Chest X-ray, PA view. Patient: 66 years old, sex M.
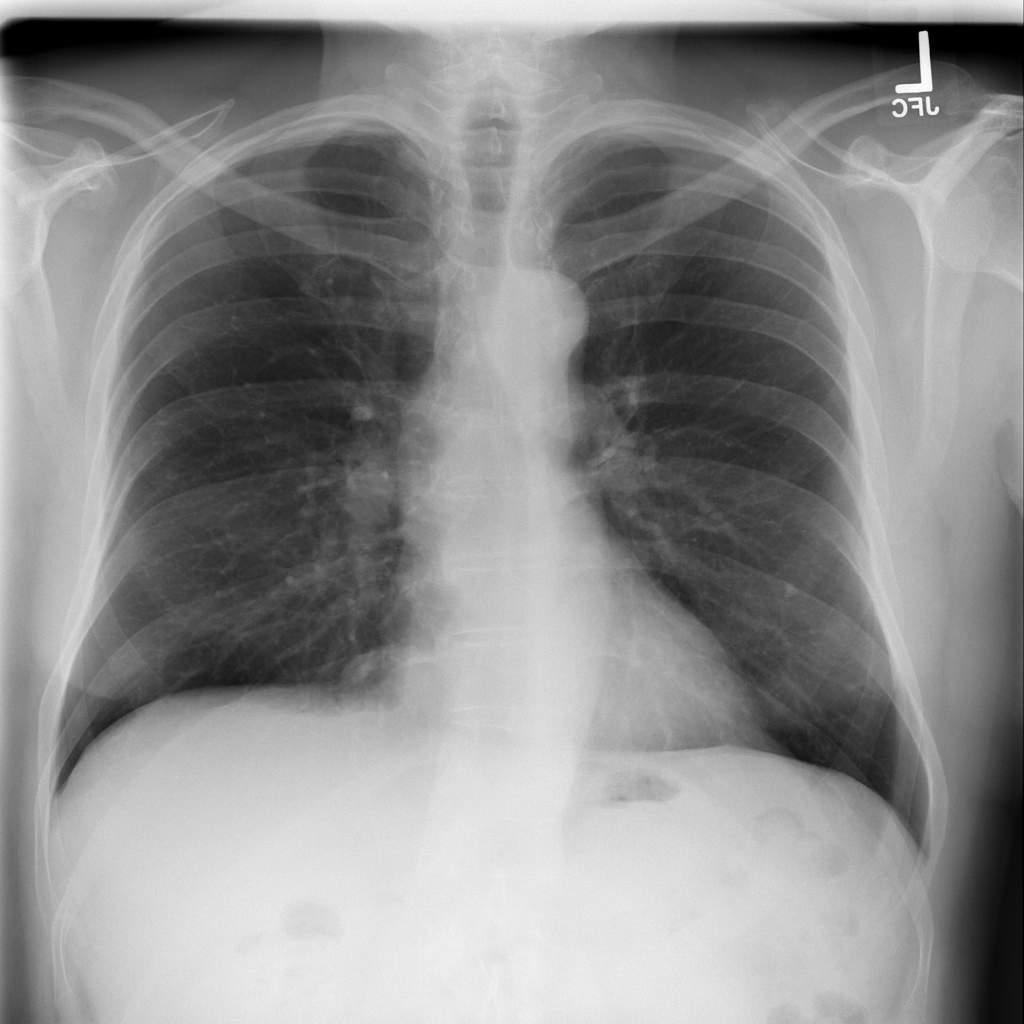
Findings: No Finding